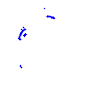
Particle: kaon